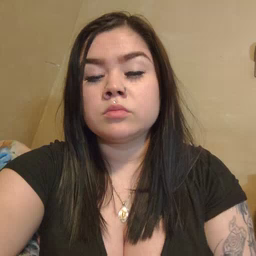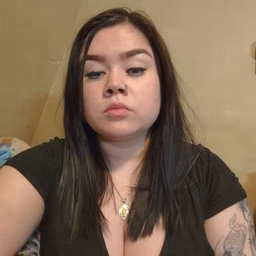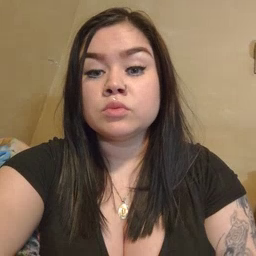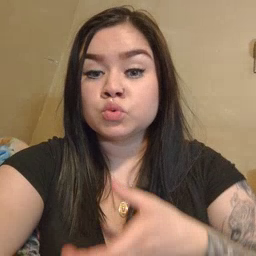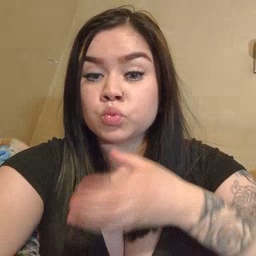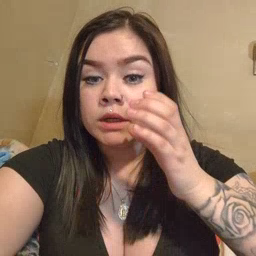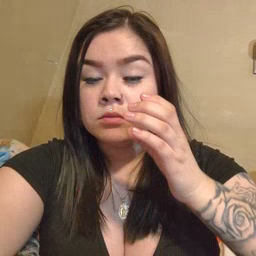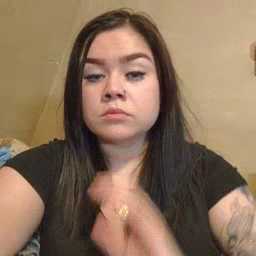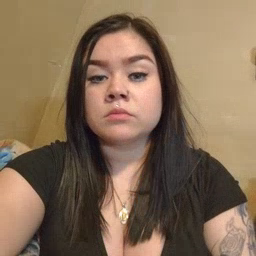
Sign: drink